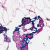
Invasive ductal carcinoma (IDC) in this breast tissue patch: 0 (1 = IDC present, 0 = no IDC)